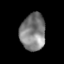
Tissue: lung
Cell type: Epithelial cells
Senescence score: 0.1908
Nuclear area (px): 904
Mean DAPI intensity: 128.51